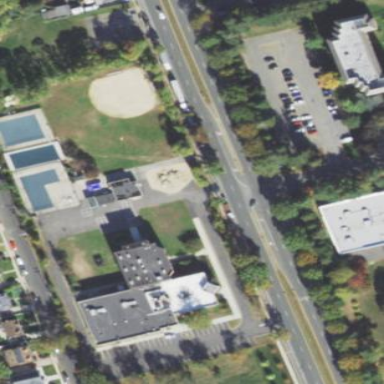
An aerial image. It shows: School.